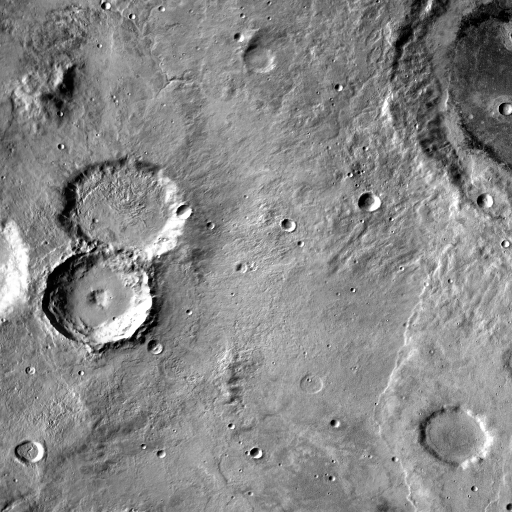
Crater classes present: Background, Other, Buried